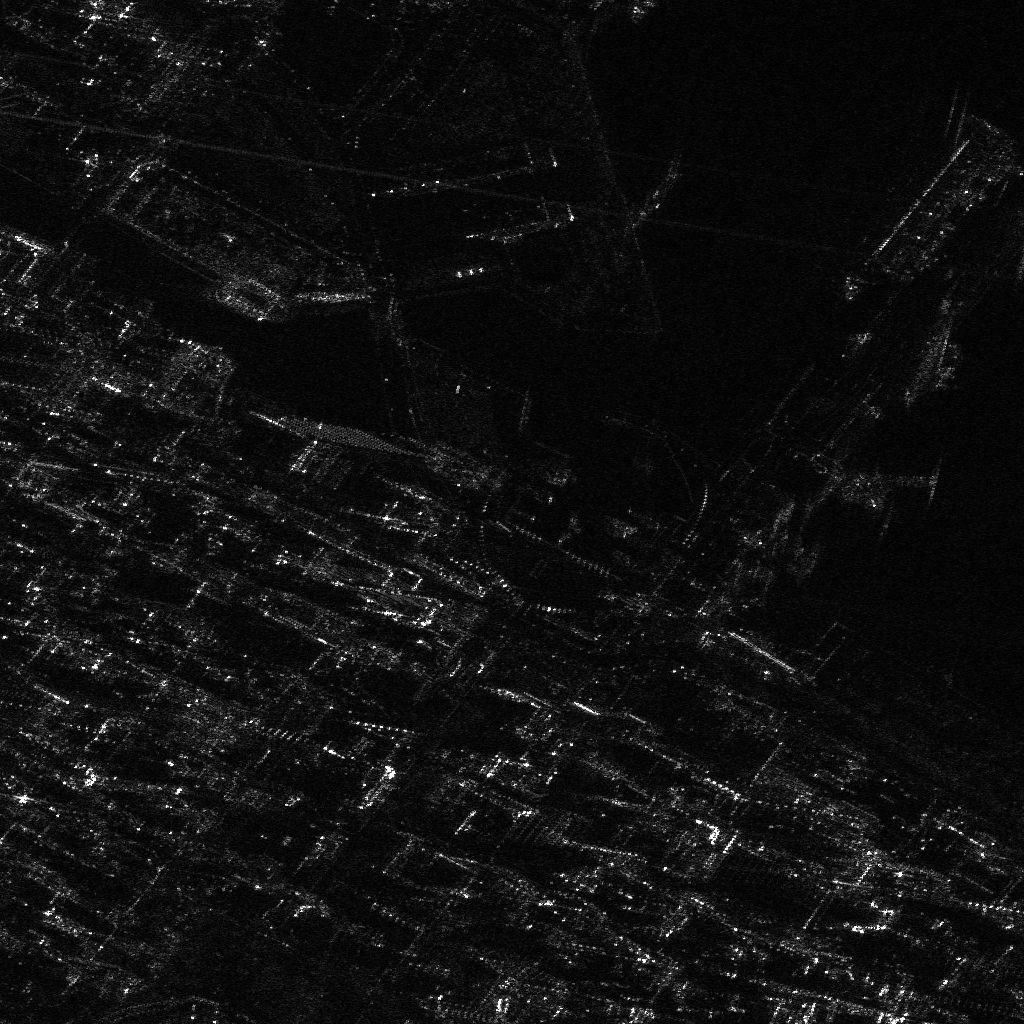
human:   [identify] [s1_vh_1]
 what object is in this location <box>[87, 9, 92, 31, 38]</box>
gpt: <ref>1 medium ore-oil at the top right</ref>